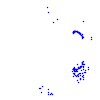
Particle: kaon